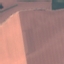
Land use / land cover class: AnnualCrop